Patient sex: M
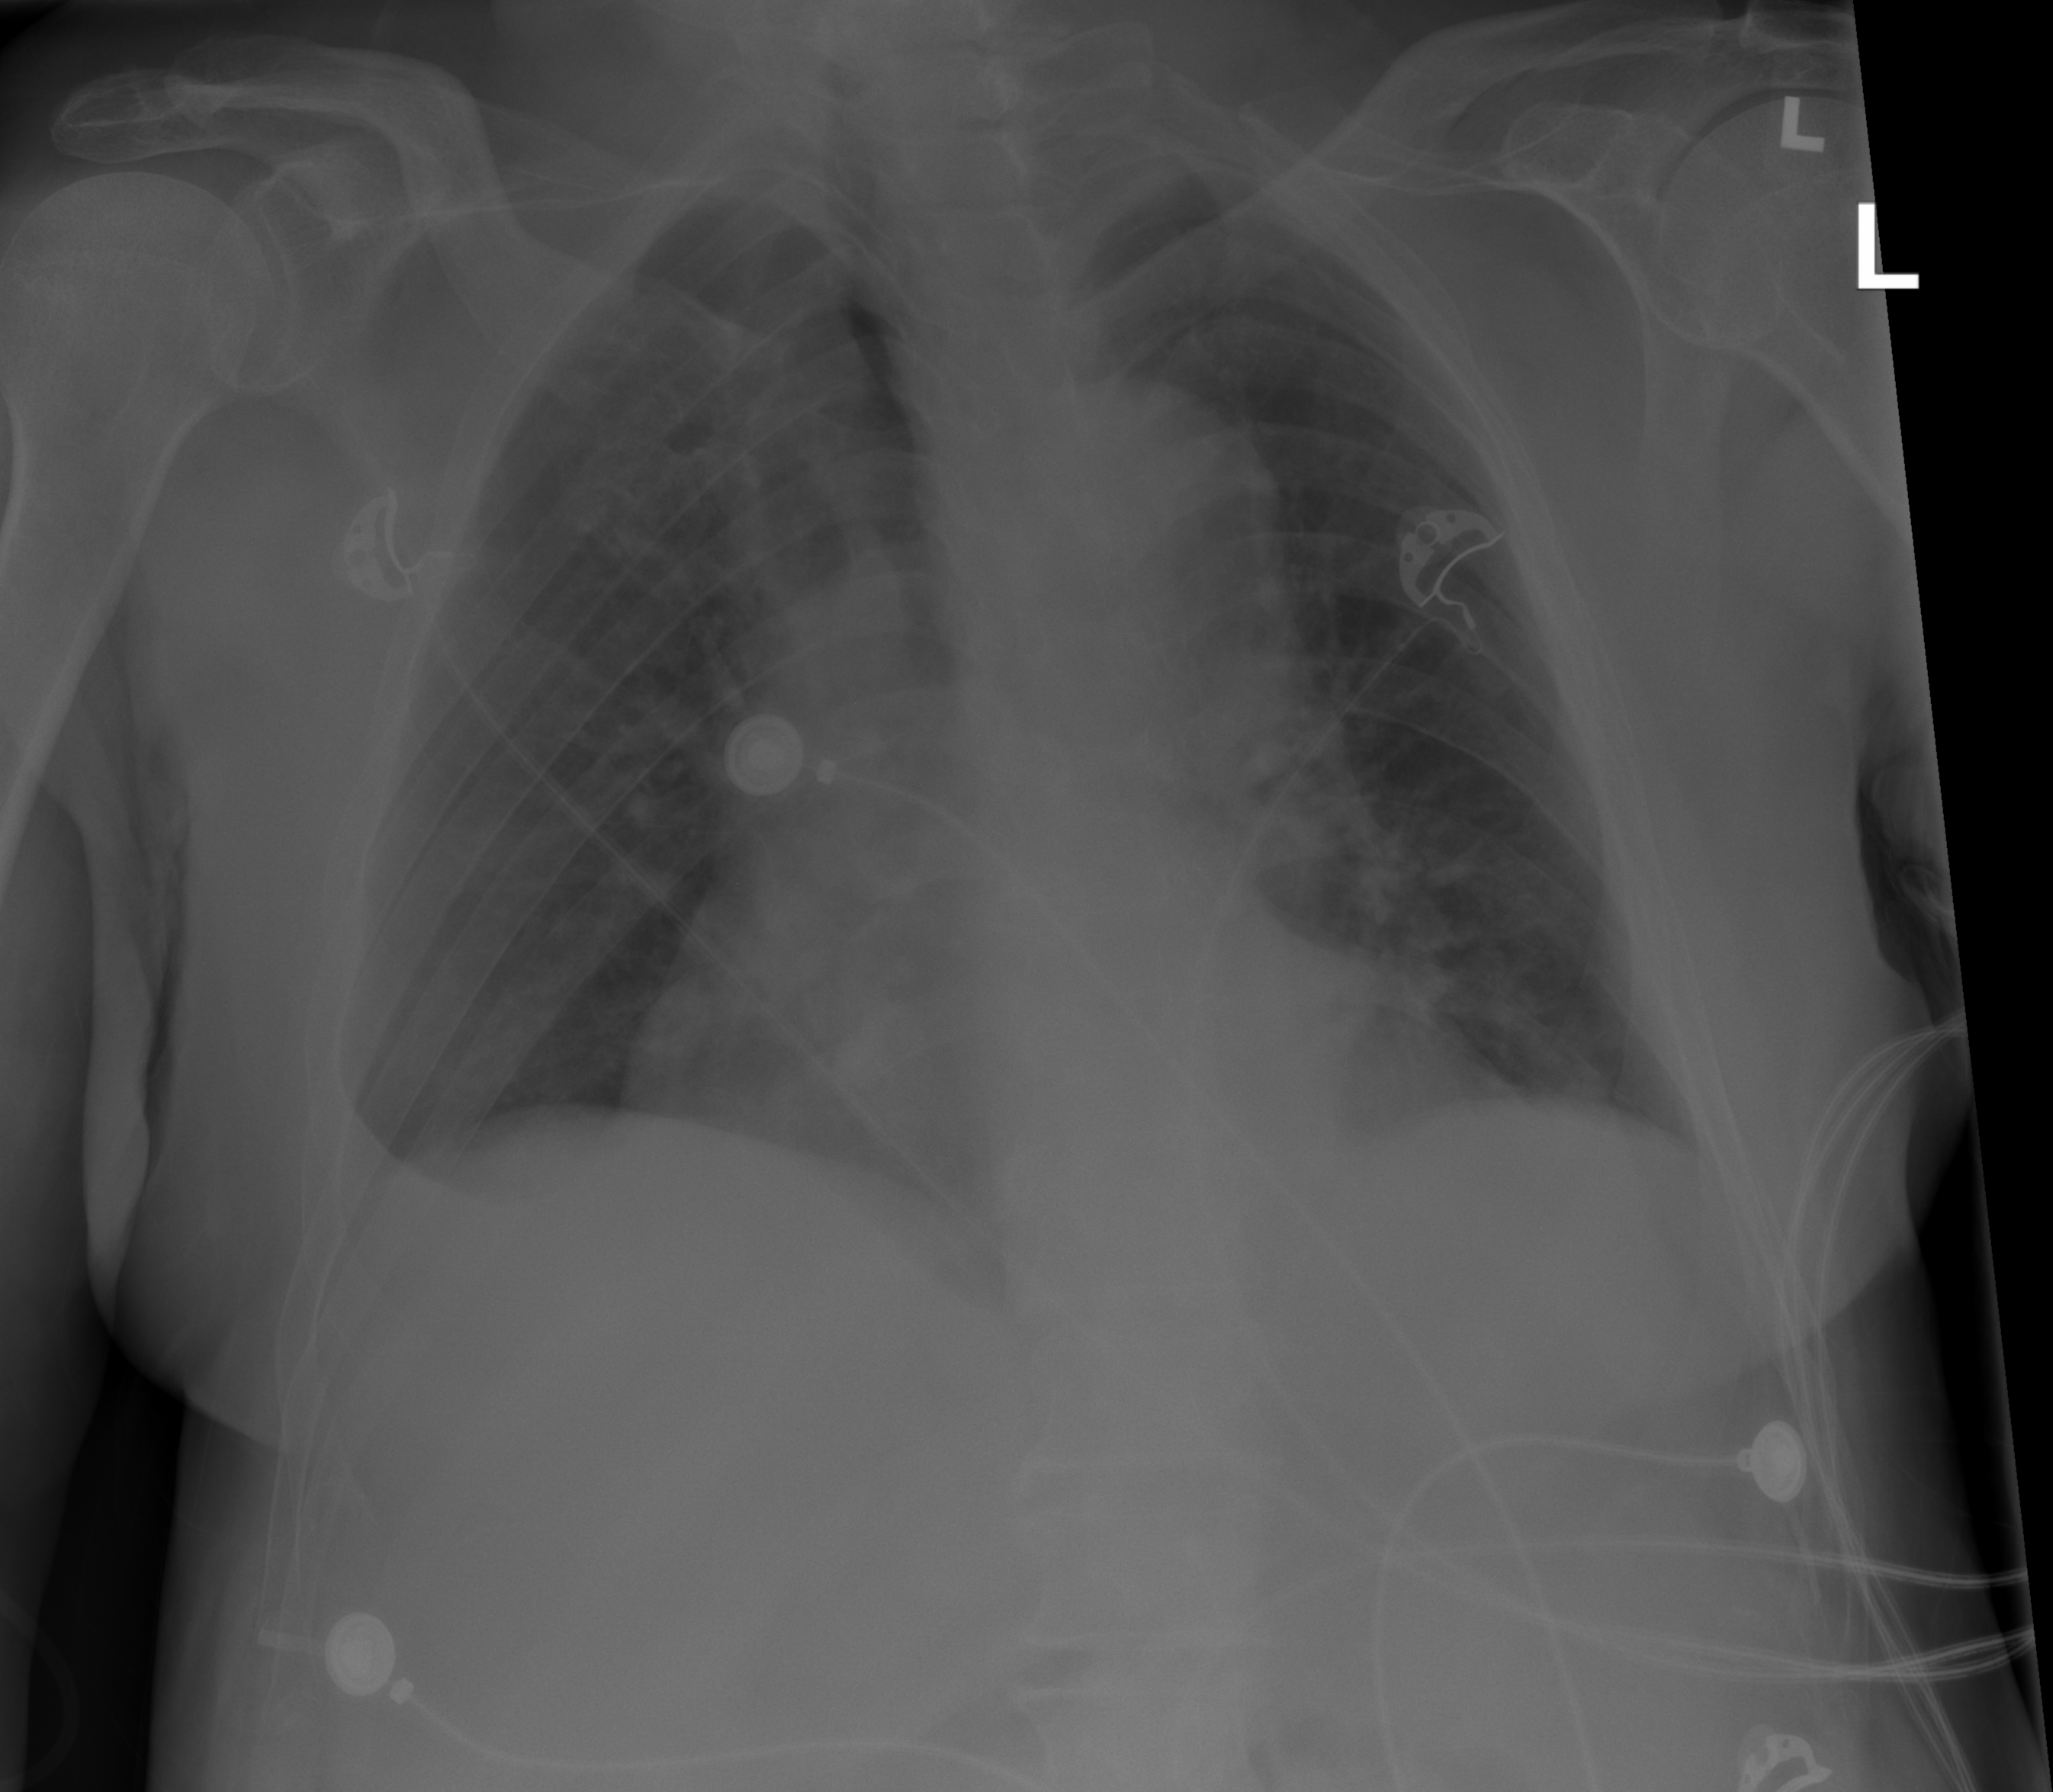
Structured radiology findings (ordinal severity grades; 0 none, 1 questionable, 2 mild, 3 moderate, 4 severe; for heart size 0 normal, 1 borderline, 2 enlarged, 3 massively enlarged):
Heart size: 2
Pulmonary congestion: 1
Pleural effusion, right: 2
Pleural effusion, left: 0
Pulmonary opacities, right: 1
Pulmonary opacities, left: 1
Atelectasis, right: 0
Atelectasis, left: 0